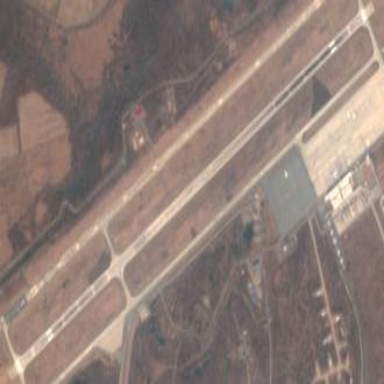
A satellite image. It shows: Asphalt runway at the airport area.